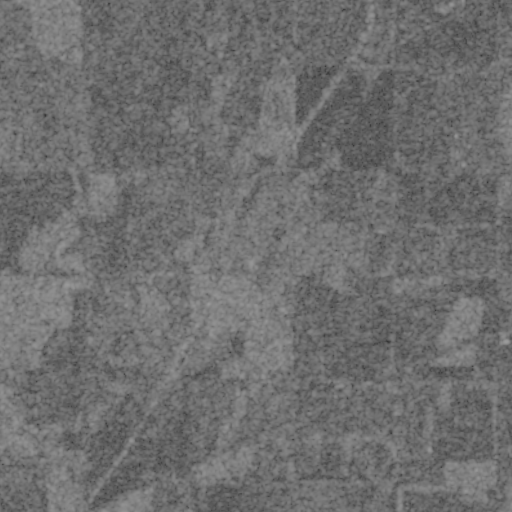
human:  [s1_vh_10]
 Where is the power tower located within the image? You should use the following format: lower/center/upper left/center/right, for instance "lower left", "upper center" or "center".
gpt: The power tower is located in the upper of the image.
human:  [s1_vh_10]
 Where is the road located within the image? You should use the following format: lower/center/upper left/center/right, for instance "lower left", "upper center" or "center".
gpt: There is no road in the image.

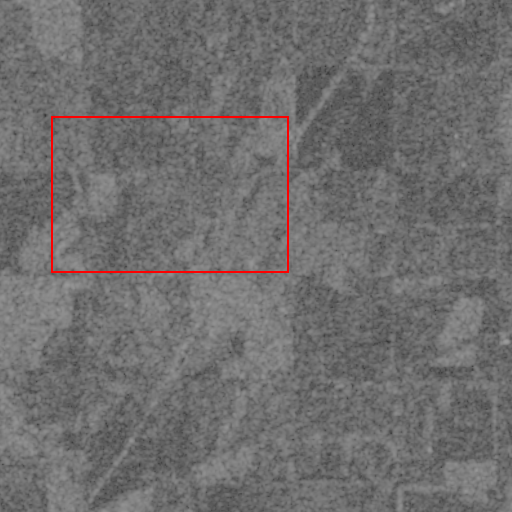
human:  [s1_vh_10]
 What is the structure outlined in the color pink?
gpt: There is no pink outline.
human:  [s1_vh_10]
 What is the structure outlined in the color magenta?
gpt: There is no structure outlined in magenta.